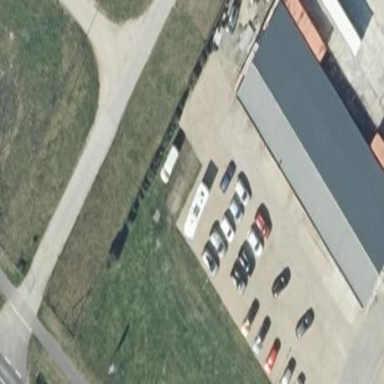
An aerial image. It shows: Parking area.